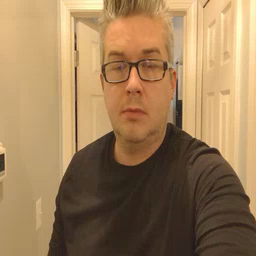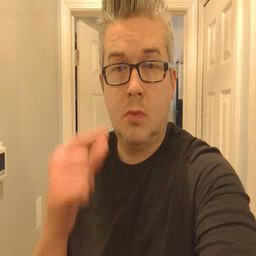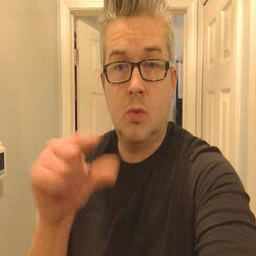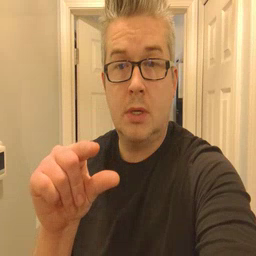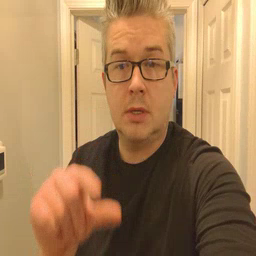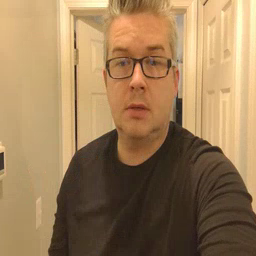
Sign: green